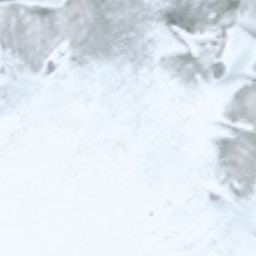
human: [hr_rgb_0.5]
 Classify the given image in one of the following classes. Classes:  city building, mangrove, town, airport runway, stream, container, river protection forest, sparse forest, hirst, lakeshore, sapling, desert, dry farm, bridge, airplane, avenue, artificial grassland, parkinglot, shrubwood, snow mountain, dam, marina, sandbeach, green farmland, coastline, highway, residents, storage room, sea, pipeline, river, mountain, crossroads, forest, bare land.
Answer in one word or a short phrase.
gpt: snow mountain